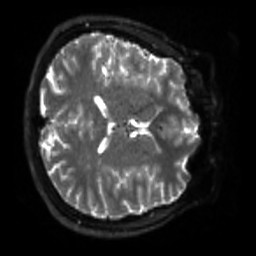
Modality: sbref
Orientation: axial
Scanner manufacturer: siemens
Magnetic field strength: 3 T
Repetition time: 4 s
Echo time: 0.0594 s